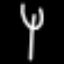
Label: fork